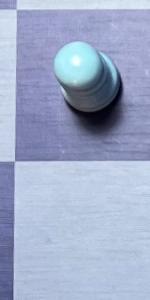
Label: Empty